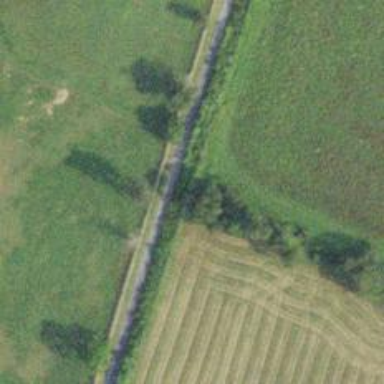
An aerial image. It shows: Row of trees in natural setting.